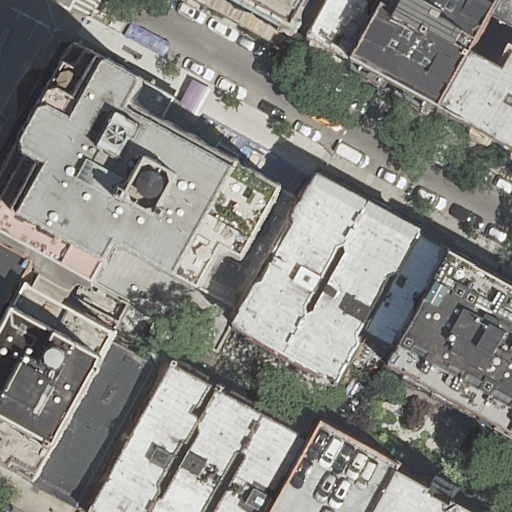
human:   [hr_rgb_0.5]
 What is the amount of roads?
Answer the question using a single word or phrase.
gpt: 2

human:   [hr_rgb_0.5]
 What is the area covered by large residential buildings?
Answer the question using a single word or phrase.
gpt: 671m2

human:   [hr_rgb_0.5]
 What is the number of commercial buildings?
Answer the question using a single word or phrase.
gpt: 0

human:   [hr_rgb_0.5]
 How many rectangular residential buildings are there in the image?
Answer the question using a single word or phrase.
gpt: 11

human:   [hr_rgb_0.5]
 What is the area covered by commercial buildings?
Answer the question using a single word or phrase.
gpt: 0m2

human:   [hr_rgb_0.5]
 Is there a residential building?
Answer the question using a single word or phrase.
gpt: yes

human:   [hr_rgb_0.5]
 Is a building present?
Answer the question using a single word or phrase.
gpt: yes

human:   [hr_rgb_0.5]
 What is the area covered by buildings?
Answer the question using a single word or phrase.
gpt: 4393m2

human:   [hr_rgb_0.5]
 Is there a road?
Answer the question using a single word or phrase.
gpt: yes

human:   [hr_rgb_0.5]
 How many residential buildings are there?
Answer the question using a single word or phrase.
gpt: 17

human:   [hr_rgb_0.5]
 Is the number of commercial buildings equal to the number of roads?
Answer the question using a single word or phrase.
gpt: no

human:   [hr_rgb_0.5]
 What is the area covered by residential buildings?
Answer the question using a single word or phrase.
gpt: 4393m2

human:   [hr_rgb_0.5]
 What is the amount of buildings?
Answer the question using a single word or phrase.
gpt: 17

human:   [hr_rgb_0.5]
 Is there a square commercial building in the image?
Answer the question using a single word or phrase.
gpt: no

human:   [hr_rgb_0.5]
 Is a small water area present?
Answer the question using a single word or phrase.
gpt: no

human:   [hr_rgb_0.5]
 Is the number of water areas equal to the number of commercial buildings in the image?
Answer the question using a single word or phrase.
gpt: yes

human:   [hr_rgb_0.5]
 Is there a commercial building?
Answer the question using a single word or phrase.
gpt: no

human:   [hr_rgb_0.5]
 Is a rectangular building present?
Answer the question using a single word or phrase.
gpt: yes

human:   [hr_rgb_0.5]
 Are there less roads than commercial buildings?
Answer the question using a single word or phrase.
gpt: no

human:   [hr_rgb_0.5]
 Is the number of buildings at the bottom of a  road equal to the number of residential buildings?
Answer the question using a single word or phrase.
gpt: no

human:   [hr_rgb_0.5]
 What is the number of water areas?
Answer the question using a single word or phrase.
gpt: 0

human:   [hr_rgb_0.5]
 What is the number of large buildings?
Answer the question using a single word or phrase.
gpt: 1

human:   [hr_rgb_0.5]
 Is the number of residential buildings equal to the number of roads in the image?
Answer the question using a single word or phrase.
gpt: no

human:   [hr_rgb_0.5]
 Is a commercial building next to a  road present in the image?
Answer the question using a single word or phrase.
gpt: no

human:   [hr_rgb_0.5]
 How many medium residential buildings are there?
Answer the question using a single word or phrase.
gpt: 11

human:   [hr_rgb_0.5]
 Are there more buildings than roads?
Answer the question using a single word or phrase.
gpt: yes

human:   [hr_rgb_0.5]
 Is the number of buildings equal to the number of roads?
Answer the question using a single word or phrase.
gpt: no

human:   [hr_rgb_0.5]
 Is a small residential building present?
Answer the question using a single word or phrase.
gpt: yes

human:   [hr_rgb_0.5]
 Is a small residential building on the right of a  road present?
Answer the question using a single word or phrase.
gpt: yes

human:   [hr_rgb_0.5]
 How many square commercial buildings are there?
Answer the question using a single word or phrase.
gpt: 0

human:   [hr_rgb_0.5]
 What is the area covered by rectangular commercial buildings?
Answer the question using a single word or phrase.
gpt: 0m2

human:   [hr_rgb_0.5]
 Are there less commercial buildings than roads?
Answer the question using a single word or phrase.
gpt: yes

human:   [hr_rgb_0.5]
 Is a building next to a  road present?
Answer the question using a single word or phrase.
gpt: yes

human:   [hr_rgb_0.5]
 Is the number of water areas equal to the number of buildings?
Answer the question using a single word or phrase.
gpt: no

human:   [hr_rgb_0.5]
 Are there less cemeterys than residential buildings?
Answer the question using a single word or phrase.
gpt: yes

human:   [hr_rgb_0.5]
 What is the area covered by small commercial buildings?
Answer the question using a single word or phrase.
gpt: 0m2

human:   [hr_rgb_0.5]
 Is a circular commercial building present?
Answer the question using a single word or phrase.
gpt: no

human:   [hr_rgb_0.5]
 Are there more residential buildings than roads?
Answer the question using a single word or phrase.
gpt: yes

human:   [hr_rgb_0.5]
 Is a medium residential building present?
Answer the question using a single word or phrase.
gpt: yes

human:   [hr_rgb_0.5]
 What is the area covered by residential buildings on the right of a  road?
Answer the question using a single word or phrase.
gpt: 3742m2

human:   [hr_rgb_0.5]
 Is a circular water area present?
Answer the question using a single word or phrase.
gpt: no

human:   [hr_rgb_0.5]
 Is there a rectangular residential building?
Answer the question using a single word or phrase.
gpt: yes

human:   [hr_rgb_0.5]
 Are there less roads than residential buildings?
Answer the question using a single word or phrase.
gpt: yes

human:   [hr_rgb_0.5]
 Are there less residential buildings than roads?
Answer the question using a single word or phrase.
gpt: no

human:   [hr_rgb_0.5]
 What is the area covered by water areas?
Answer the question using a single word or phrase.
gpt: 0m2

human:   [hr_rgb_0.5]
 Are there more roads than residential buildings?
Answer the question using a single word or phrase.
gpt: no

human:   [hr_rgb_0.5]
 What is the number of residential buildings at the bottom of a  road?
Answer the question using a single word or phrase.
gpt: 13

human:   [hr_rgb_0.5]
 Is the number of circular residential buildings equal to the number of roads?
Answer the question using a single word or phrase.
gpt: no

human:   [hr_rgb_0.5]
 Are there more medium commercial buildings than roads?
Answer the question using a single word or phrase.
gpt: no

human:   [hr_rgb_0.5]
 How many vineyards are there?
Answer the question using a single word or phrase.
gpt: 0

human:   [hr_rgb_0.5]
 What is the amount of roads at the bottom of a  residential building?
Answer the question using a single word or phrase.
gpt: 2

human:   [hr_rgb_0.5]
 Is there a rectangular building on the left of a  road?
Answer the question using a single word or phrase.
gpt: yes

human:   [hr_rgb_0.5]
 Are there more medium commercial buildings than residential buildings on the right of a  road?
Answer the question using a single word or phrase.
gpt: no

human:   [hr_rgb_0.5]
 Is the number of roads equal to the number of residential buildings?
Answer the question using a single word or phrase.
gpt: no

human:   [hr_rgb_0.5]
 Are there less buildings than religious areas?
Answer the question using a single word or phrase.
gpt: no

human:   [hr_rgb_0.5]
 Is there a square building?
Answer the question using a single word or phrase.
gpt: no

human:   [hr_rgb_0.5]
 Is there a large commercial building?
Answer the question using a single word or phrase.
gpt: no

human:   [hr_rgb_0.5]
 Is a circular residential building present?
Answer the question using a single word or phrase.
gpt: no

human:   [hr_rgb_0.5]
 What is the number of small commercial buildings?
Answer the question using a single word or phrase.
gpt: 0

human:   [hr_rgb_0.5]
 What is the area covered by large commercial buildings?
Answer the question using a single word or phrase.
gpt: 0m2

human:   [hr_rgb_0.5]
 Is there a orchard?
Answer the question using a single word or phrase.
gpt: no

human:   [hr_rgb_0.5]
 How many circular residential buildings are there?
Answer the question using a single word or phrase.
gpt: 0

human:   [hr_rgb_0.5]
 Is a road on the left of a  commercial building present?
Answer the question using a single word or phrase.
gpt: no

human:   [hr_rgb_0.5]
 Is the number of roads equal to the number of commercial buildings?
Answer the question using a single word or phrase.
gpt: no